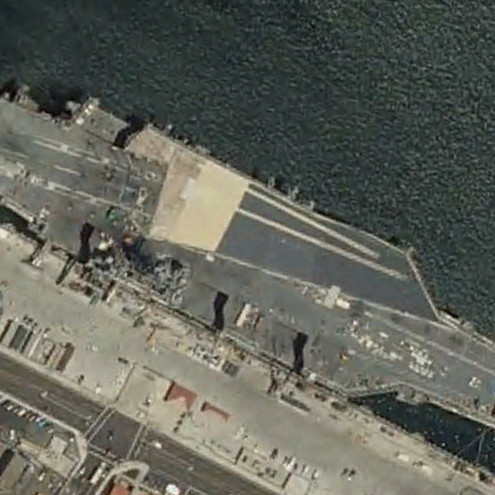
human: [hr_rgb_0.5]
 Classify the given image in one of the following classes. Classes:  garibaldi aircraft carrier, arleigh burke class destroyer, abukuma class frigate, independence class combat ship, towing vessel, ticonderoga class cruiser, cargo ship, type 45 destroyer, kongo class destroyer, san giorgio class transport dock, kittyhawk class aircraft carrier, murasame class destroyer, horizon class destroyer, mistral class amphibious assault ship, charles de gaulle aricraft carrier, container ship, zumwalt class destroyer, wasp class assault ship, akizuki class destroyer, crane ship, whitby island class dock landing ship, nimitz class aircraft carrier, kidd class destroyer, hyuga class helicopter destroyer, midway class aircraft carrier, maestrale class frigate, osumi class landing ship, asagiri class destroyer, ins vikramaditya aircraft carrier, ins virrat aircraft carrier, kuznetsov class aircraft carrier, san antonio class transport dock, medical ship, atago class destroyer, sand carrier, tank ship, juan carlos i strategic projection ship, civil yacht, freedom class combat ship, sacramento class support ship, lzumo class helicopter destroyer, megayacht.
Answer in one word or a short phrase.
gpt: Nimitz class aircraft carrier